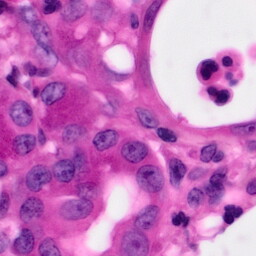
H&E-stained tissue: Pancreatic